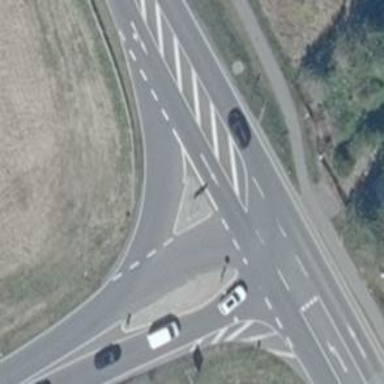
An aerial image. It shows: Asphalt road with primary link designation.